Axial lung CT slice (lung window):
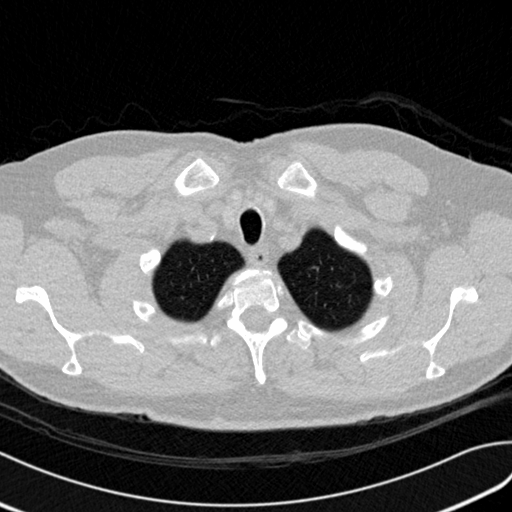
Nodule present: no